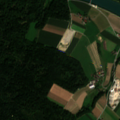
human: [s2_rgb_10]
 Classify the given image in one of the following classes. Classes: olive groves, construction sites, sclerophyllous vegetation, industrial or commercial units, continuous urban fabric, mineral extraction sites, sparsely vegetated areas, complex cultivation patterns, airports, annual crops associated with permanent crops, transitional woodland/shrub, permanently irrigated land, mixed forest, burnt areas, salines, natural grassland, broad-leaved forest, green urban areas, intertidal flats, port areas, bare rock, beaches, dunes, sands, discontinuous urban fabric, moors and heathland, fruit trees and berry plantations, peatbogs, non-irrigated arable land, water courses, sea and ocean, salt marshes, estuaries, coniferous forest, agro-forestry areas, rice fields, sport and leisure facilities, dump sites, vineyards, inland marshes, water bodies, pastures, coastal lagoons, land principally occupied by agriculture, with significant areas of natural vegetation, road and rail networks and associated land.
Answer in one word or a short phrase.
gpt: non-irrigated arable land, coniferous forest, mixed forest, water courses